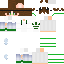
A female human skin with pale skin, wearing brown long hair dressed in a blue tshirt and black pants, featuring a closed mouth.